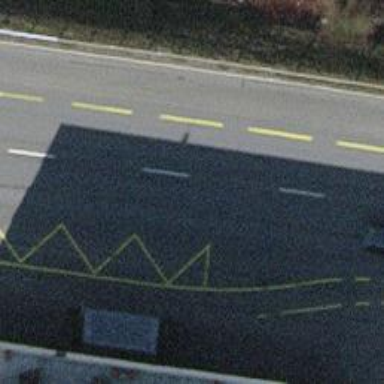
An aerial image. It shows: Bus stop with designated stop position for public transport.